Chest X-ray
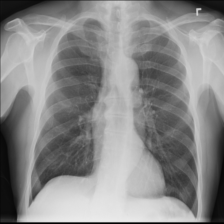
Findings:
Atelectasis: negative
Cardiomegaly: negative
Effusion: negative
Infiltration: negative
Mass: negative
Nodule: negative
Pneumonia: negative
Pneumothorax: negative
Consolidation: negative
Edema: negative
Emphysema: negative
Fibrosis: negative
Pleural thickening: negative
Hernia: negative